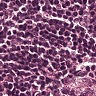
Metastatic tissue present: no